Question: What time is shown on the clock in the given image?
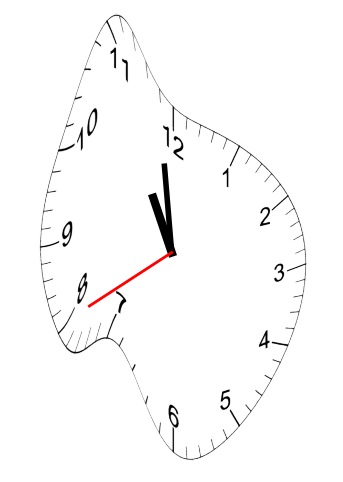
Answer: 10:58:40